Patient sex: F
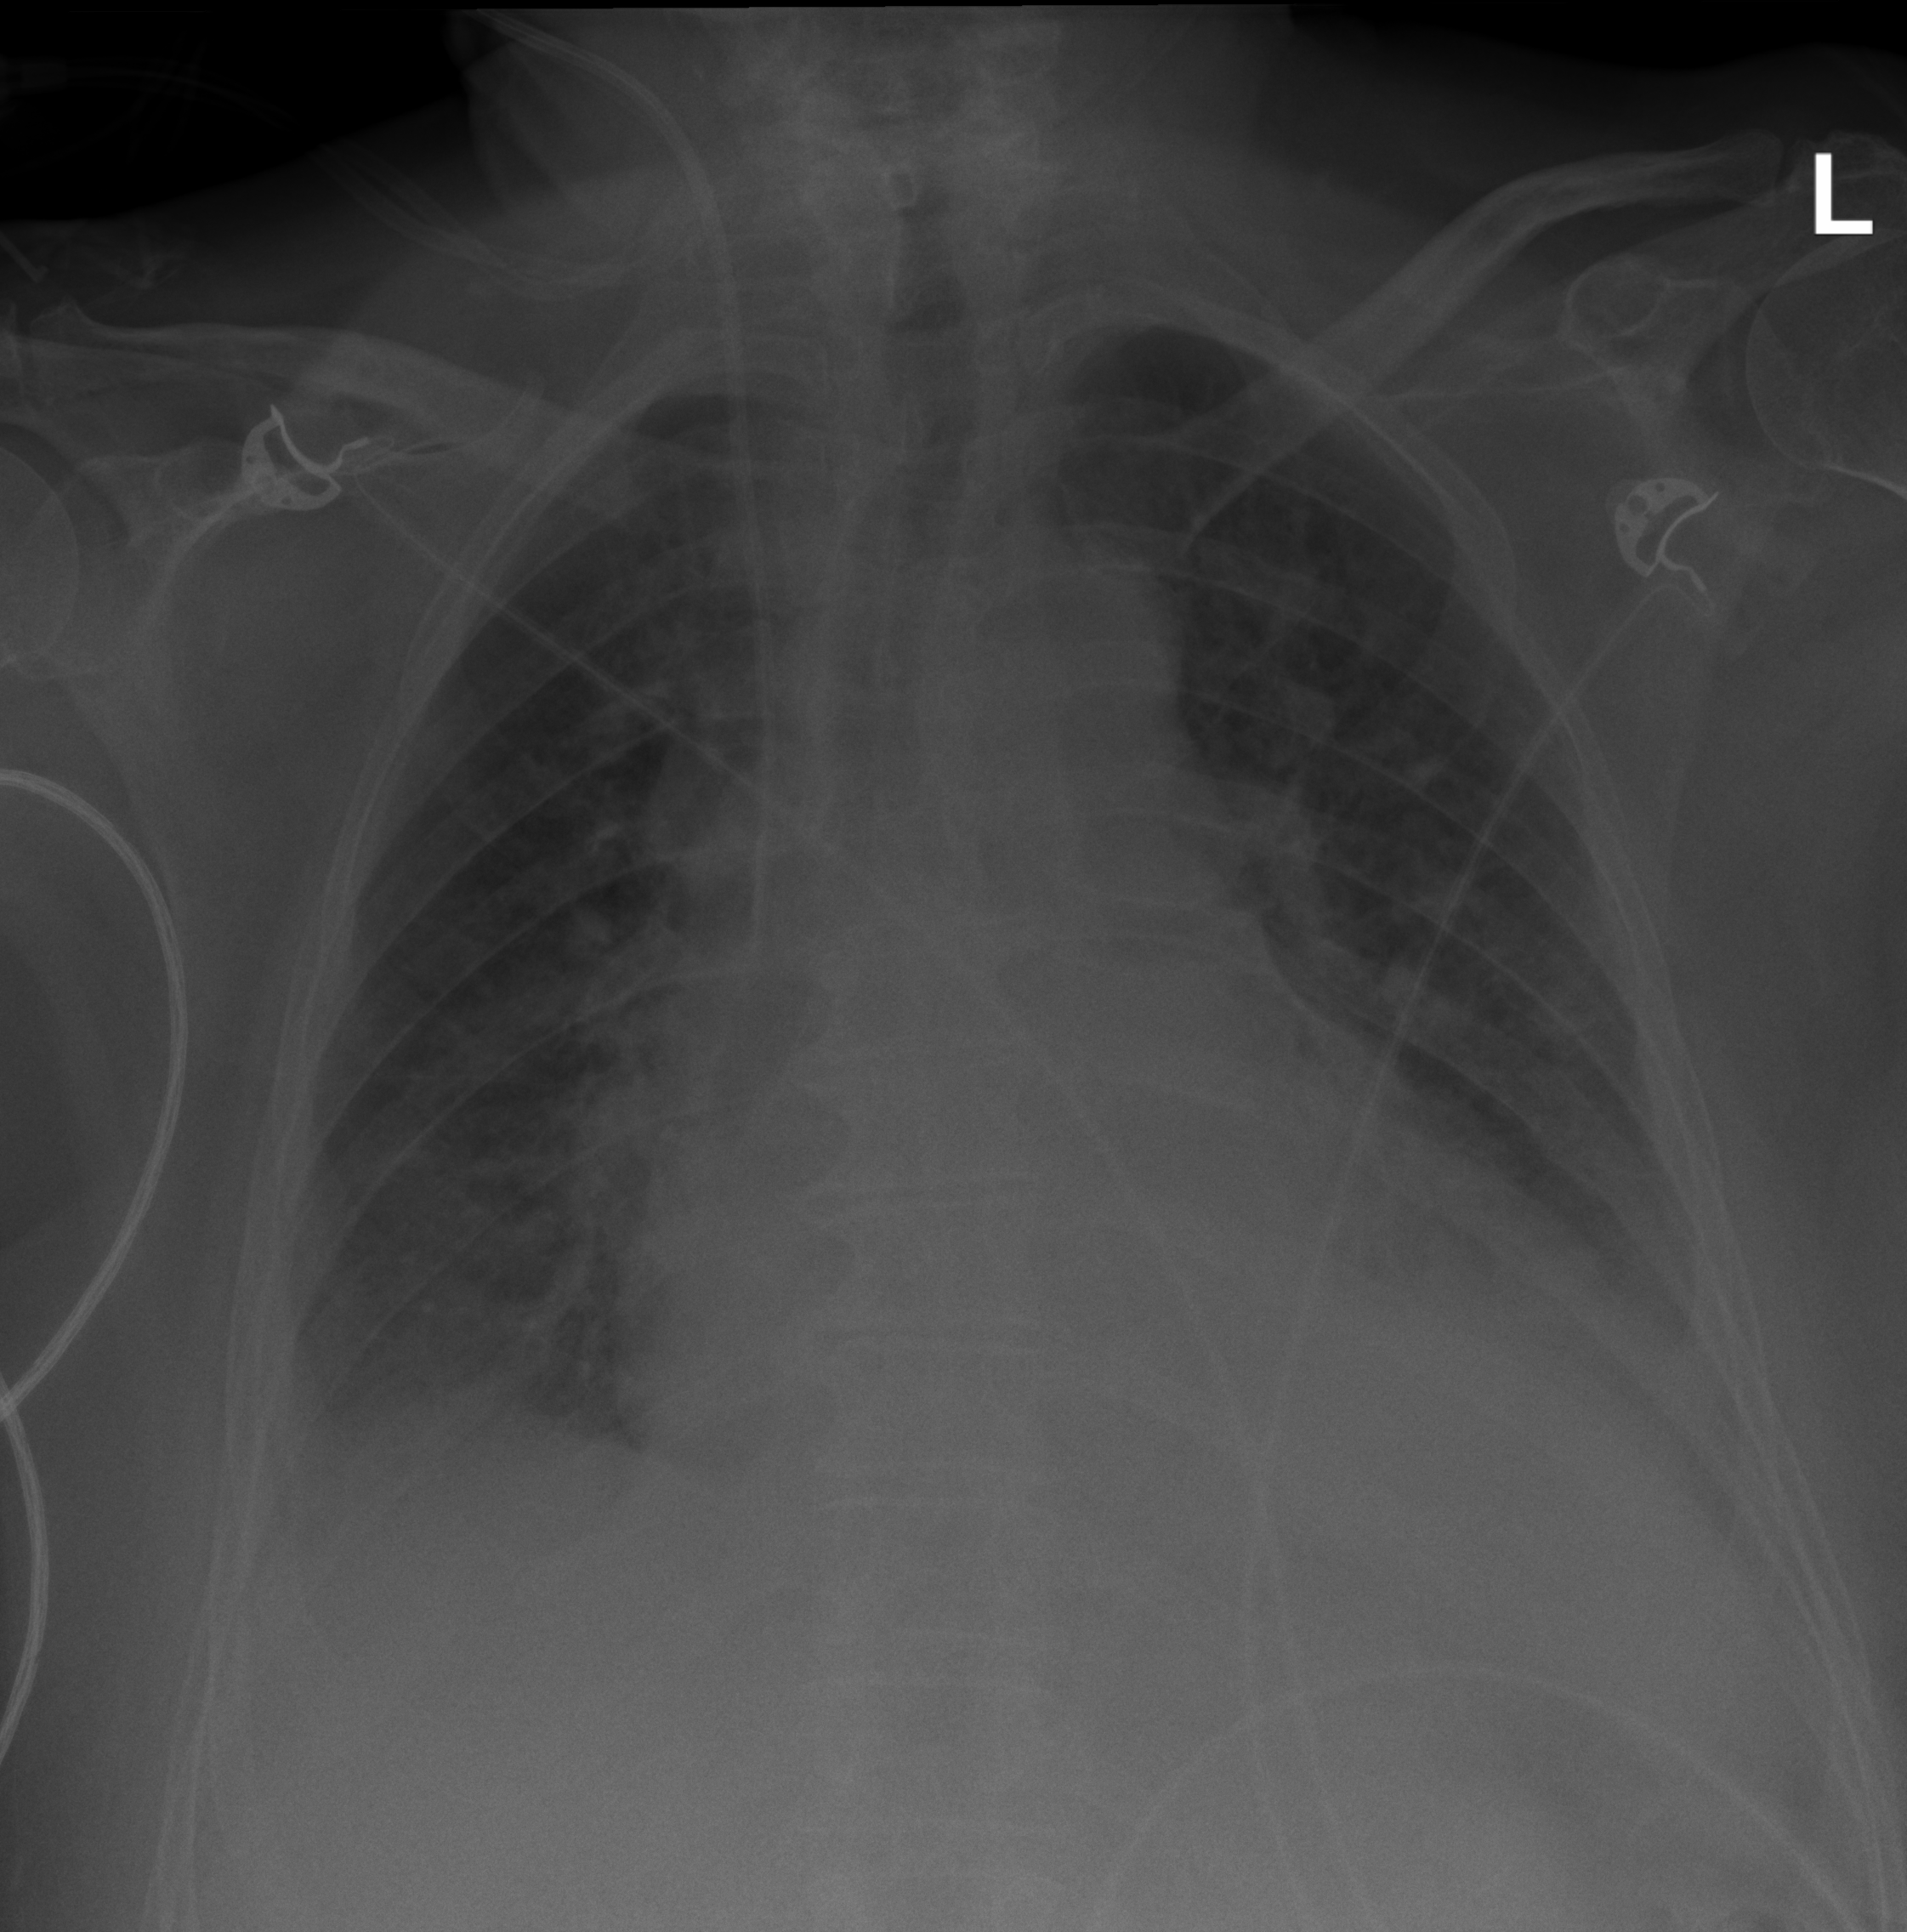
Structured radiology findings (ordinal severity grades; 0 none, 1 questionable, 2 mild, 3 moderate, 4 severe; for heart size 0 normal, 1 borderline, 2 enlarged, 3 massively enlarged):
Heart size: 2
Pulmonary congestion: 3
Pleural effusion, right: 2
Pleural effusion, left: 2
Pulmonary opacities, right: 1
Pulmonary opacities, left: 1
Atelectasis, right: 2
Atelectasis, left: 2